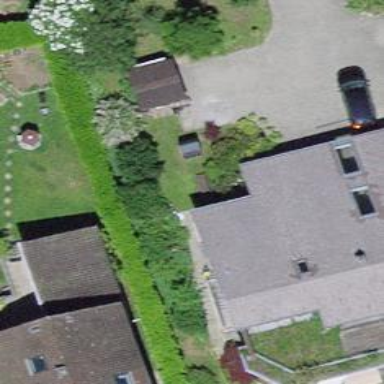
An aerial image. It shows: Residential building.